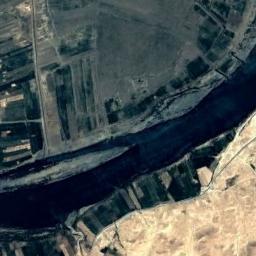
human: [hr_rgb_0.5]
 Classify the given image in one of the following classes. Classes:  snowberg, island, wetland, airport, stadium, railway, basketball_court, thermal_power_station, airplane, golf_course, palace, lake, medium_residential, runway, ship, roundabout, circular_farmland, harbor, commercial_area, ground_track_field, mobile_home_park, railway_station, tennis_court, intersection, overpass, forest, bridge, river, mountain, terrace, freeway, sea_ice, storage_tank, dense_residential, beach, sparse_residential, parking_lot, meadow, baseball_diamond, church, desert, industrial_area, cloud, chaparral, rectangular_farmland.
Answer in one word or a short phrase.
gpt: river